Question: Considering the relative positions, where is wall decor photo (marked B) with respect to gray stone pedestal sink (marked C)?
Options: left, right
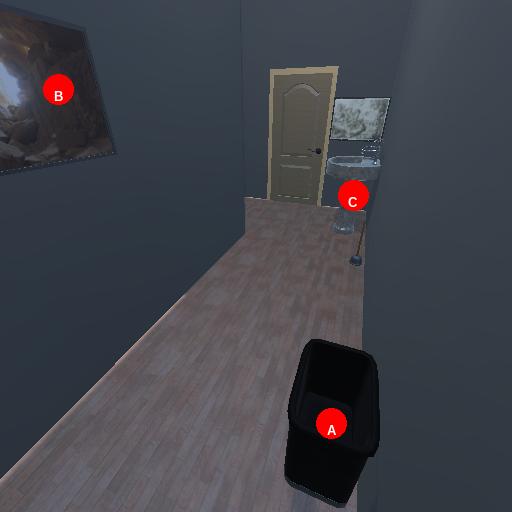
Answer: left